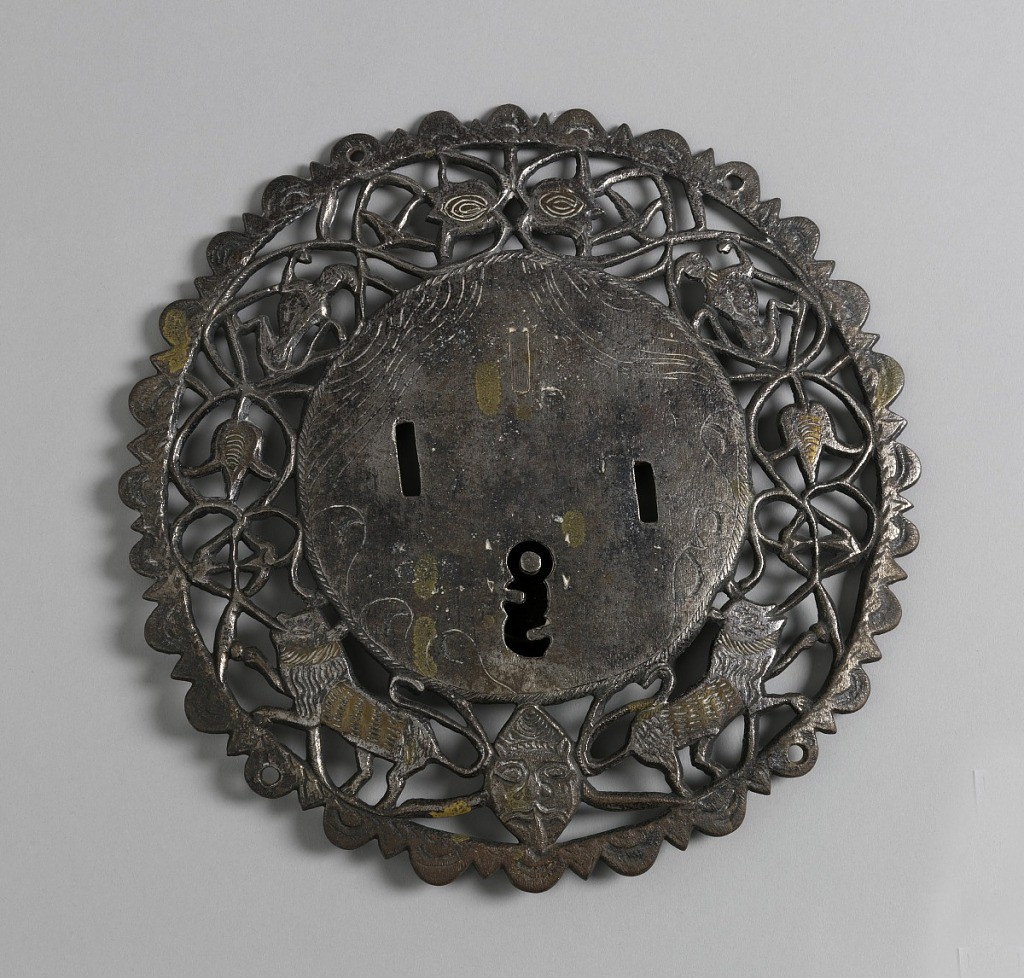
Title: Lock and hinge
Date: late 16th–mid- 17th century
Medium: Cast and engraved steel, iron
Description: Circular lock and chest, with hasp and key (pair with -135); circular lock-plates with scalloped and serrated outer edge and wide pierced border containing ornamental motifs of devil's head, lions, monkeys and flowers, inlaid with brass; stirrup-shaped hasps with two staples, decorated with incised imbrications and foliate scrolls, each with hinged strap with foliated end; two keys.